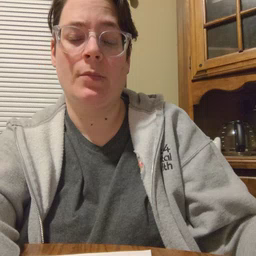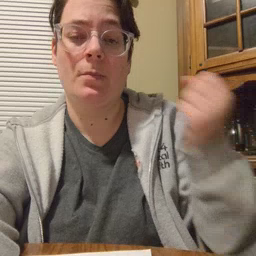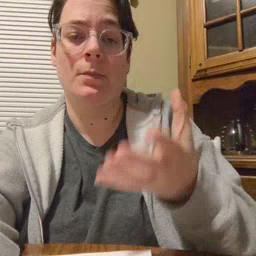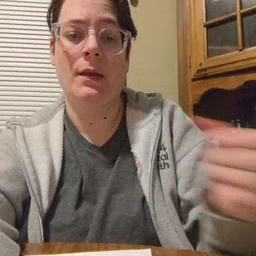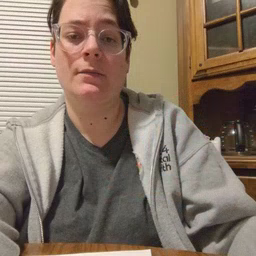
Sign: many